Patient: sex F, age 65
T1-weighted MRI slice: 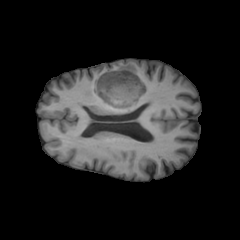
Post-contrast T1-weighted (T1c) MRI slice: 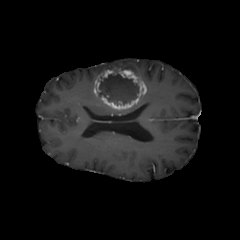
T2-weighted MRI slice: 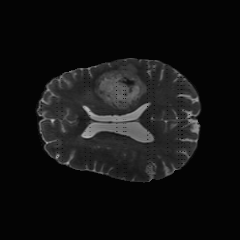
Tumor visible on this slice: yes
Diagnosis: Glioblastoma, IDH-wildtype
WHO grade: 4